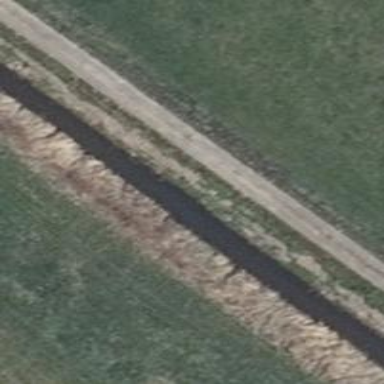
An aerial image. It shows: Concrete track with grade 2 tracktype.